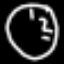
Label: clock